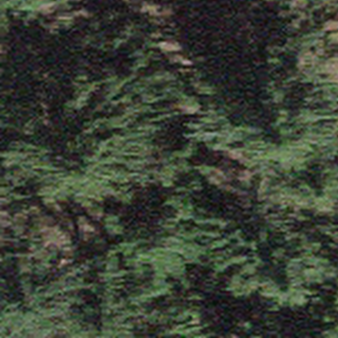
Label: other